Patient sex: M
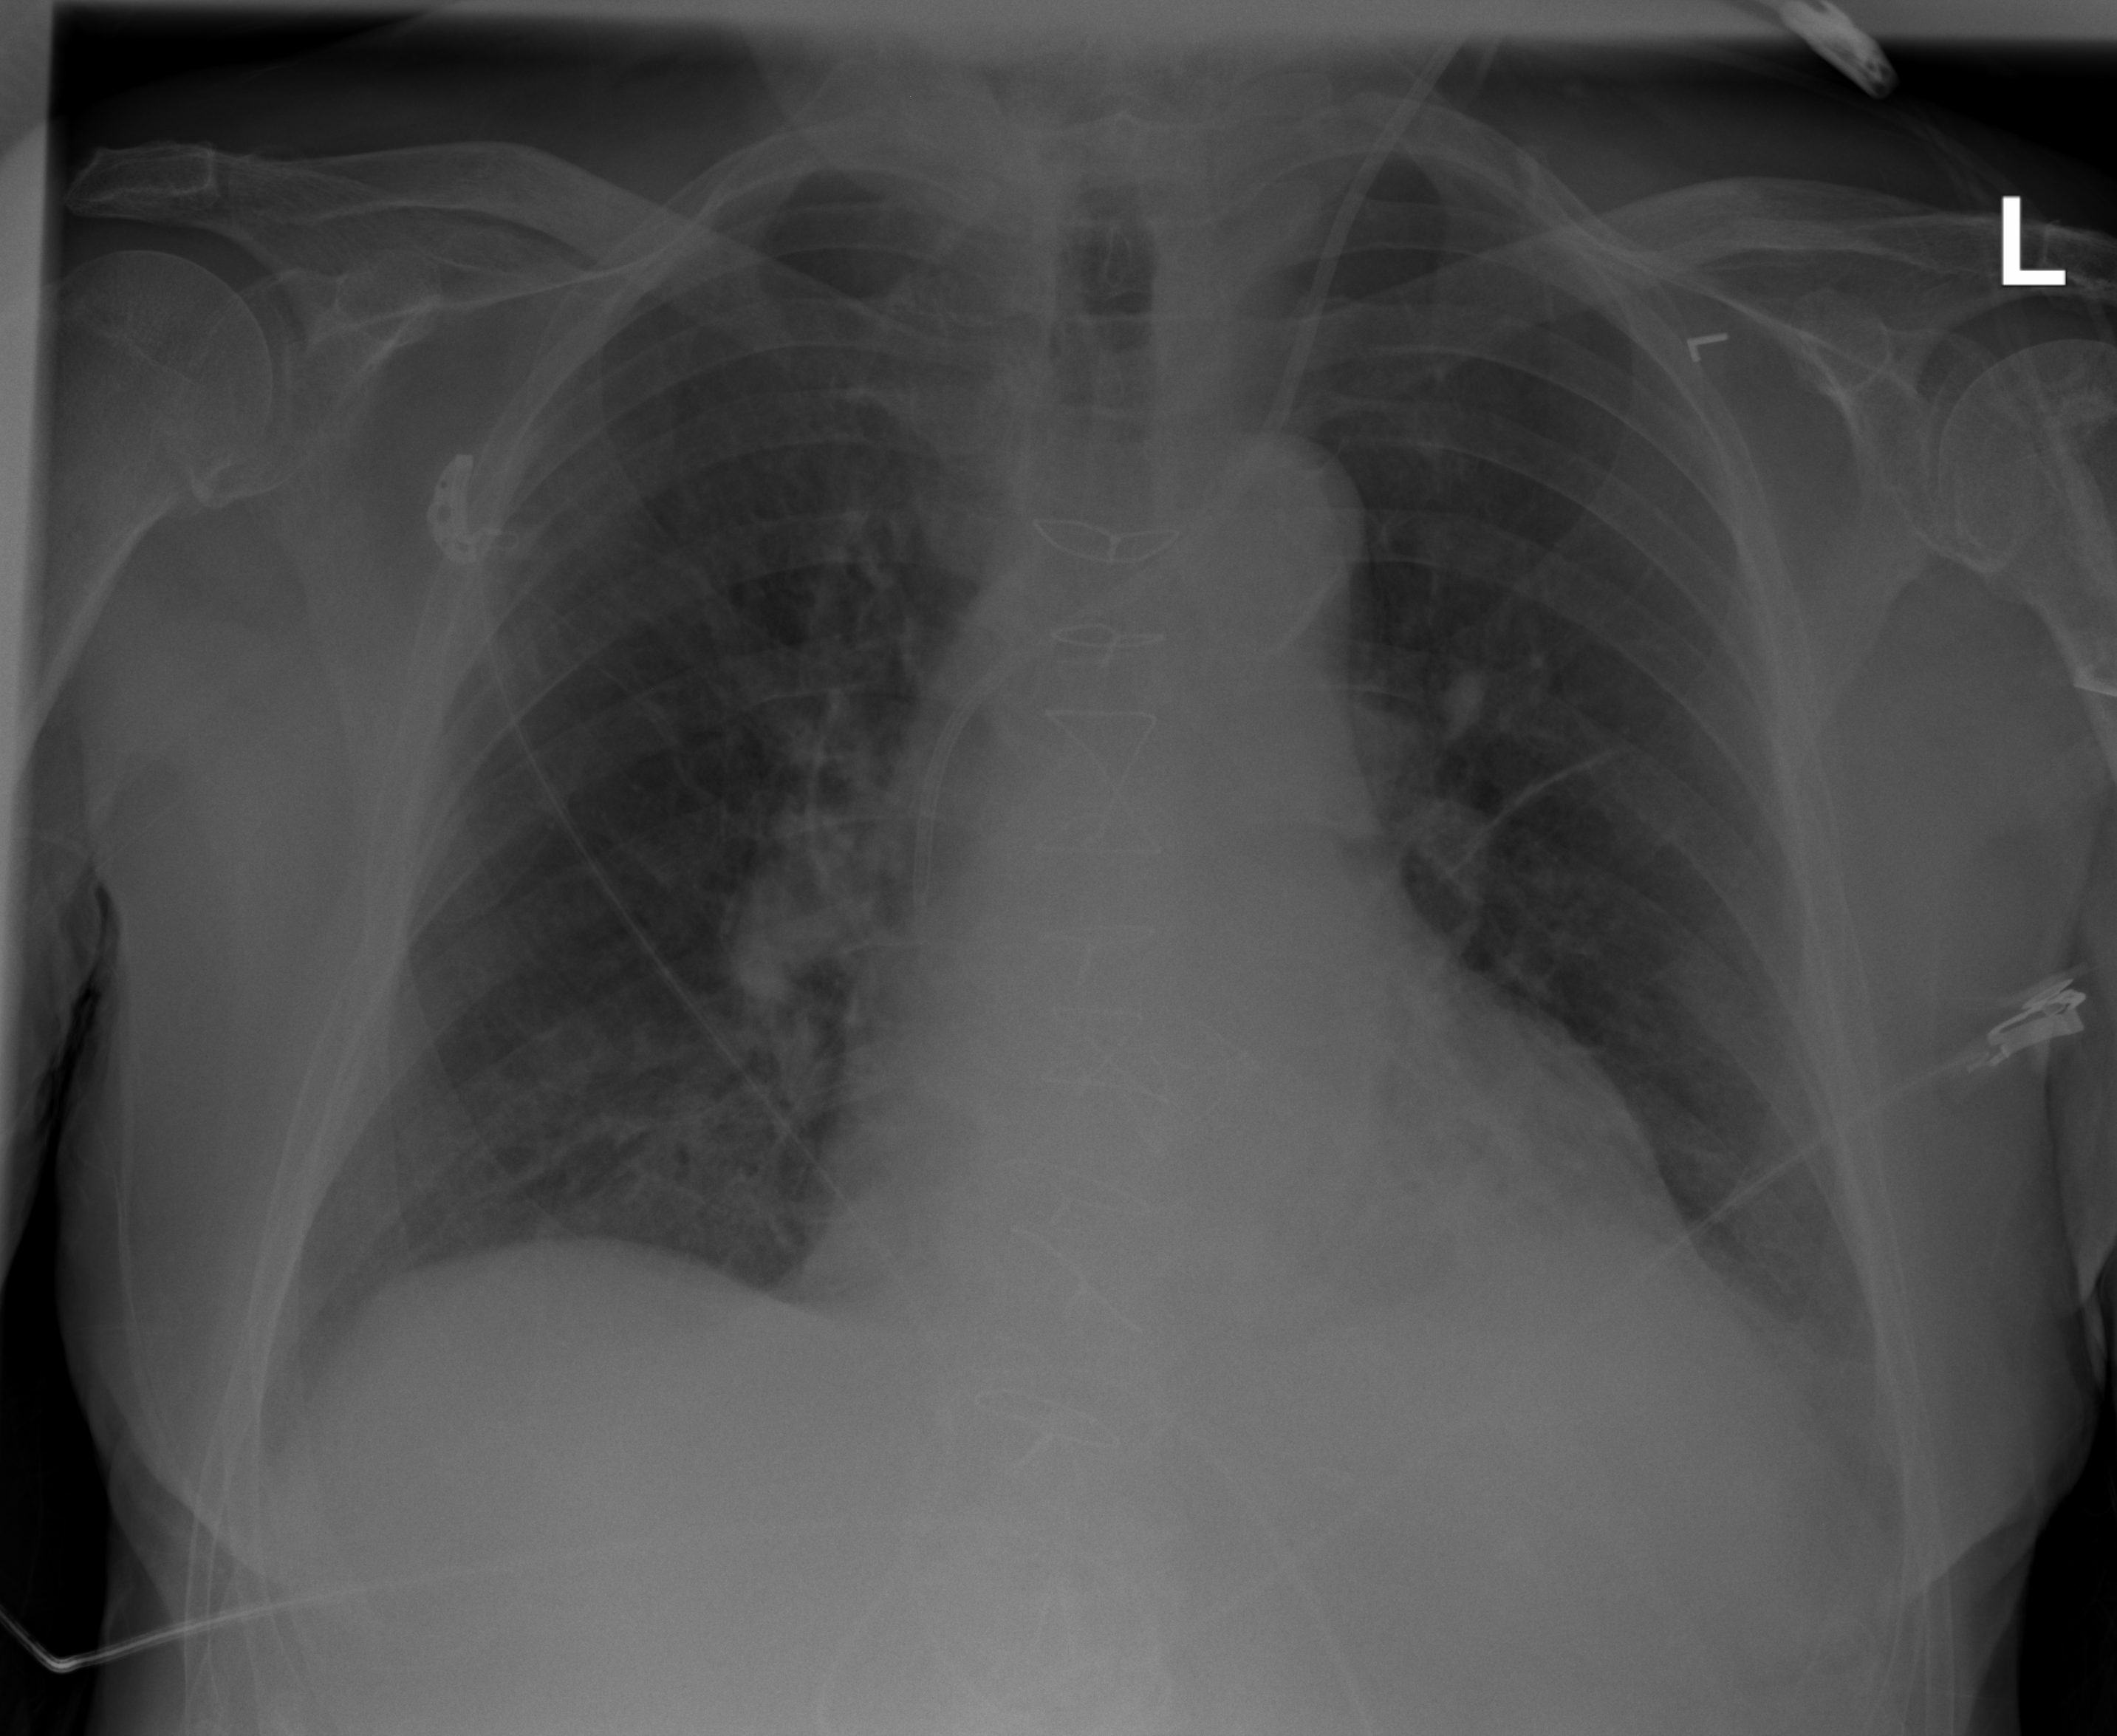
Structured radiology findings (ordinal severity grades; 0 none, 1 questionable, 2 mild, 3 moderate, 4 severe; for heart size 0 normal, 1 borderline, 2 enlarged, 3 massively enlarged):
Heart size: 2
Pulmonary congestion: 2
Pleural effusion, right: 2
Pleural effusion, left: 0
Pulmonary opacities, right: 2
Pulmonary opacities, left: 2
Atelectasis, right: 1
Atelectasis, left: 1